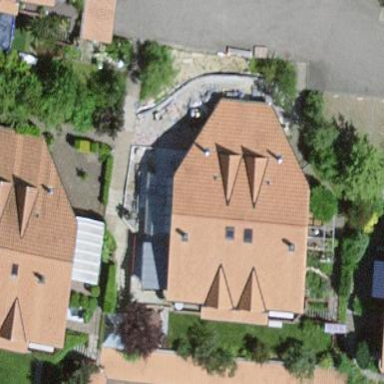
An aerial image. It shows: Simple house.